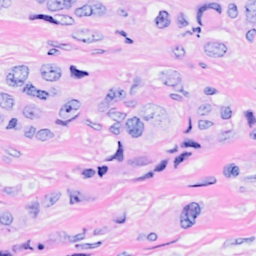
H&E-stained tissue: Breast